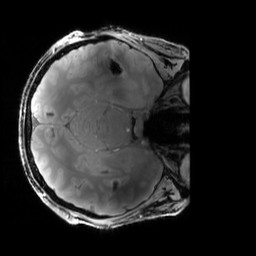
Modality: PDw
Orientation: axial
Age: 23
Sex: male
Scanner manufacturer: siemens
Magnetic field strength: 6.98 T
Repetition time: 1.78 s
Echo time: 0.00386 s